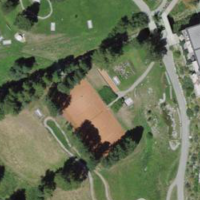
EUNIS habitat code: 53
Species observed at this site:
Corvus corone
Campanula glomerata
Emberiza citrinella
Dendrocopos major
Troglodytes troglodytes
Pyrrhula pyrrhula
Montifringilla nivalis
Turdus viscivorus
Passer domesticus
Fringilla coelebs
Ptyonoprogne rupestris
Turdus merula
Phylloscopus collybita
Dryobates minor
Parus major
Turdus pilaris
Eryngium alpinum
Phoenicurus ochruros
Certhia familiaris
Nucifraga caryocatactes
Phoenicurus phoenicurus
Motacilla alba
Delichon urbicum
Periparus ater